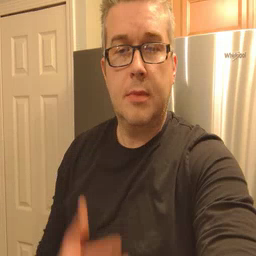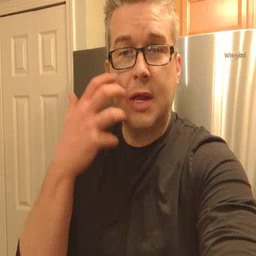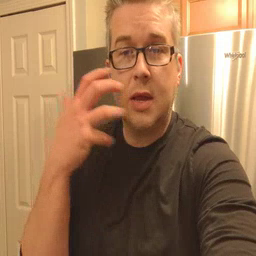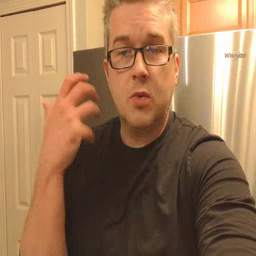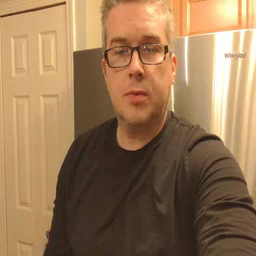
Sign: tiger